Question: I'm creating a really basic webpage editor where you can create "slides" which then can later be displayed somewhere else.
So in order to do that i've created the following page:

The left side is the preview and the right side is the editor where you can set certain properties of a paragraph. Basically both are
'''
float: left;
height: 100%;
width: 50%;
padding: 2%;
'''
Now i want the preview to always be in the ratio of 16:9 so it gives an accurate preview
This is my current code
'''
<div class="leftItem">
<div class="leftArrow"></div>
<div class="preview">
<!-- Here is the text that gets edited -->
</div>
<div class="rightArrow"></div>
</div>
'''
'''
.leftItem {
height: 95%;
width: 50%;
float: left;
display: flex;
align-items: center;
justify-content: center;
}
.preview {
display: block;
width: 90%;
height: 40vh;
border-style: solid;
border-width: 1px;
-webkit-box-shadow: 2px 2px 5px 1px rgba(0,0,0,0.2);
-moz-box-shadow: 2px 2px 5px 1px rgba(0,0,0,0.2);
box-shadow: 2px 2px 5px 1px rgba(0,0,0,0.2);
}
'''
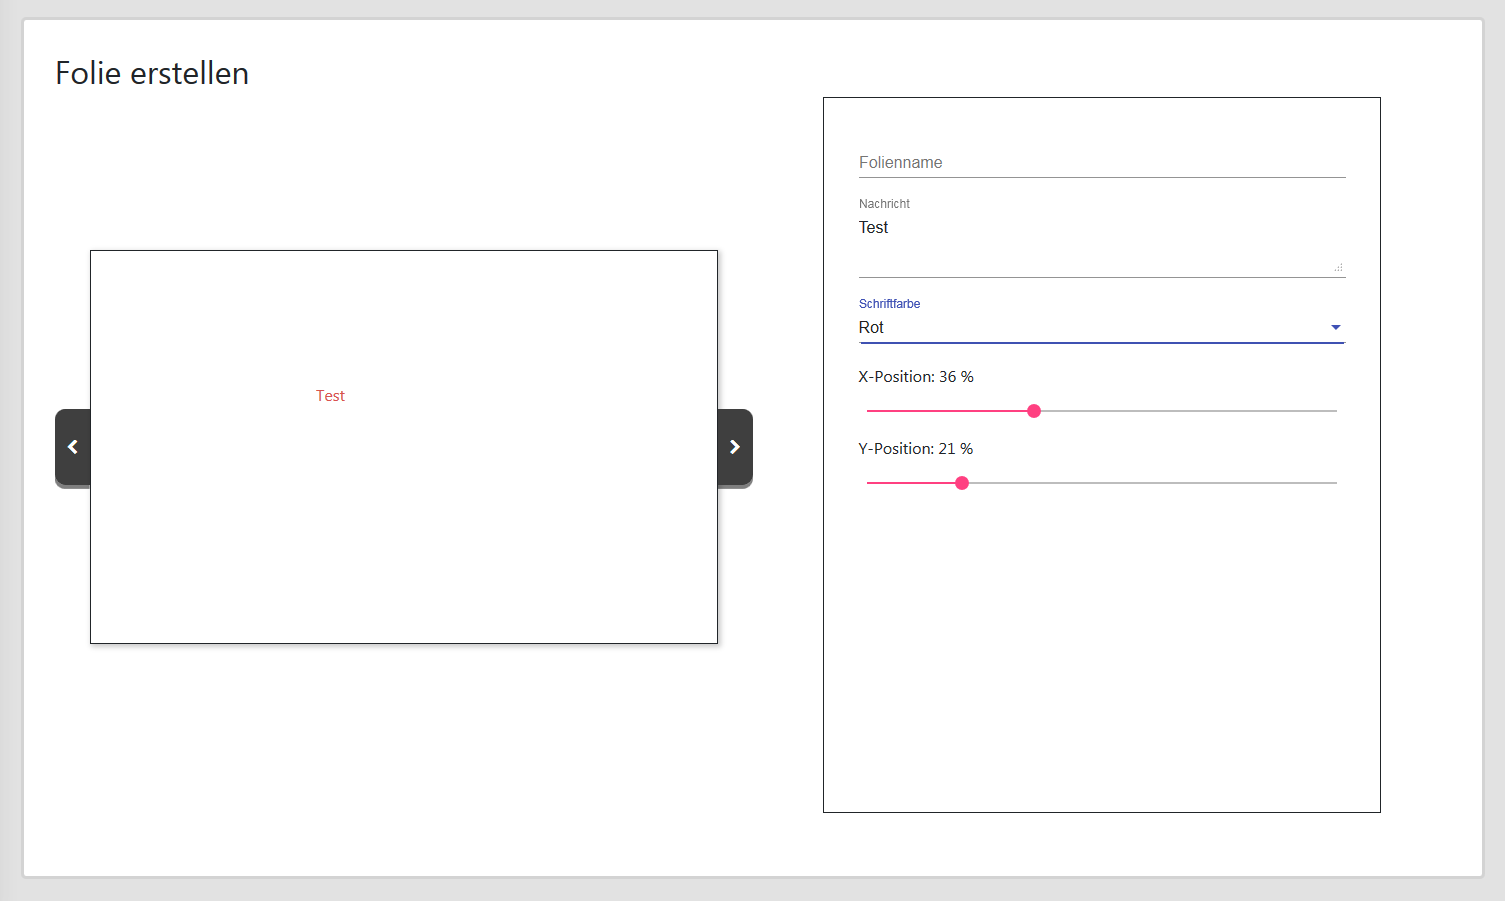
Answer: You can do this by adding a padding bottom to a box the box you want to size. After that you will have to add content in a seperate child and position it absolute, as the new sized box will otherwise push all contents out. The important bit is this:
'''
.preview:after {
display: block;
content: '';
padding-bottom: calc(100% / 16 * 9);
width: 100%;
}
'''
It looks like this:
'''
.preview:after {
display: block;
content: '';
padding-bottom: calc(100% / 16 * 9);
width: 100%;
}
.preview .content {
position: absolute;
left: 0;
top: 0;
width: 100%;
height: 100%;
}
.leftItem {
height: 95%;
width: 50%;
float: left;
display: flex;
align-items: center;
justify-content: center;
}
.preview {
position: relative;
display: block;
width: 90%;
border-style: solid;
border-width: 1px;
-webkit-box-shadow: 2px 2px 5px 1px rgba(0,0,0,0.2);
-moz-box-shadow: 2px 2px 5px 1px rgba(0,0,0,0.2);
box-shadow: 2px 2px 5px 1px rgba(0,0,0,0.2);
}
'''
'''
<div class="leftItem">
<div class="leftArrow"></div>
<div class="preview">
<div class="content">
<!-- Here is the text that gets edited -->
</div>
</div>
<div class="rightArrow"></div>
</div>
'''